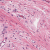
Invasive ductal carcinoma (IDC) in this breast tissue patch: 1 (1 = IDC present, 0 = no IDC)